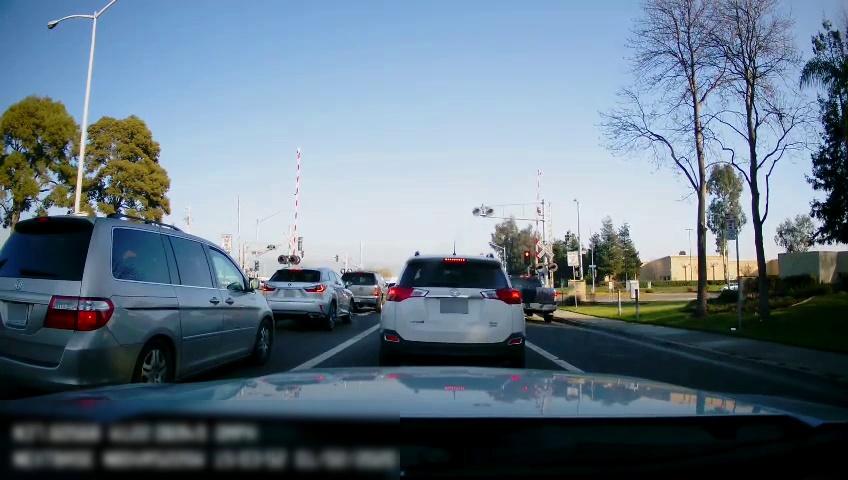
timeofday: Day
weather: Sunny
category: Drivable Space
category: Drivable Space
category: Vehicles | Car
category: Vehicles | Truck
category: Vehicles | SUV
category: Vehicles | SUV
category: Vehicles | Van
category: Vehicles | SUV
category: Lanes | Current Lane
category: Lanes | Current Lane
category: Traffic | Signs
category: Traffic | Lights
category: Traffic | Lights
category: Traffic | Lights
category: Traffic | Lights
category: Traffic | Signs
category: Traffic | Lights
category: Traffic | Signs